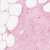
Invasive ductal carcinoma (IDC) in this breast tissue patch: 0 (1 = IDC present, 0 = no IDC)